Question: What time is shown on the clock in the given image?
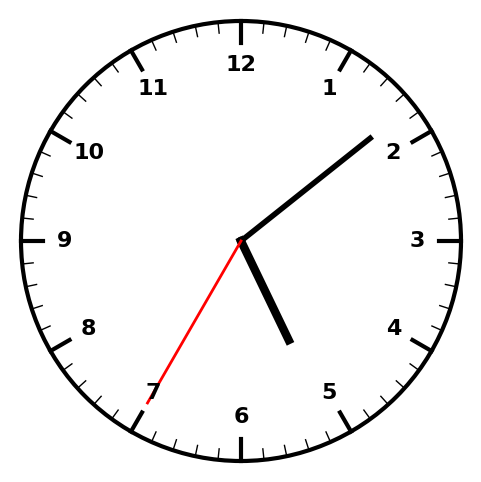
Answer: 05:08:35